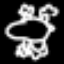
Label: frog